Question: (Say) I've created a JPanel with three buttons. I want to place the buttons as follows (I've done this using netbeans GUI editor. But I need to write the whole GUI manually).

Can some one show me a way to achieve this.
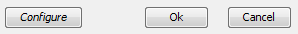
Answer: I guess you want the button to be as far to the left as possible, and the and grouped together to the right. If so, I would suggest using a 'BorderLayout' and place the button in WEST, and a flow-layout for , and place that panel in the EAST.
Another option would be to use 'GridBagLayout' and make use of the 'GridBagConstrant.anchor' attribute.
Since you're taking the time to avoid the NetBeans GUI editor, here's a nice example for you :-)

Code below:
'''
import java.awt.BorderLayout;
import javax.swing.*;
public class FrameTestBase {
public static void main(String args[]) {
// Will be left-aligned.
JPanel configurePanel = new JPanel();
configurePanel.add(new JButton("Configure"));
// Will be right-aligned.
JPanel okCancelPanel = new JPanel();
okCancelPanel.add(new JButton("Ok"));
okCancelPanel.add(new JButton("Cancel"));
// The full panel.
JPanel buttonPanel = new JPanel(new BorderLayout());
buttonPanel.add(configurePanel, BorderLayout.WEST);
buttonPanel.add(okCancelPanel, BorderLayout.EAST);
// Show it.
JFrame t = new JFrame("Button Layout Demo");
t.setContentPane(buttonPanel);
t.setDefaultCloseOperation(JFrame.EXIT_ON_CLOSE);
t.setSize(400, 65);
t.setVisible(true);
}
}
'''